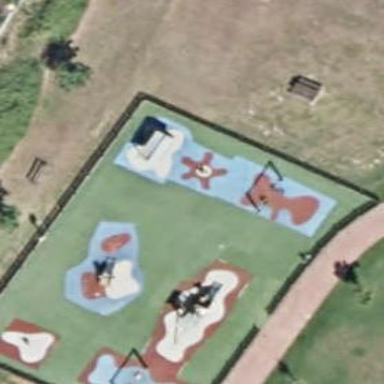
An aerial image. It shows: Playground area for leisure activities on the land.